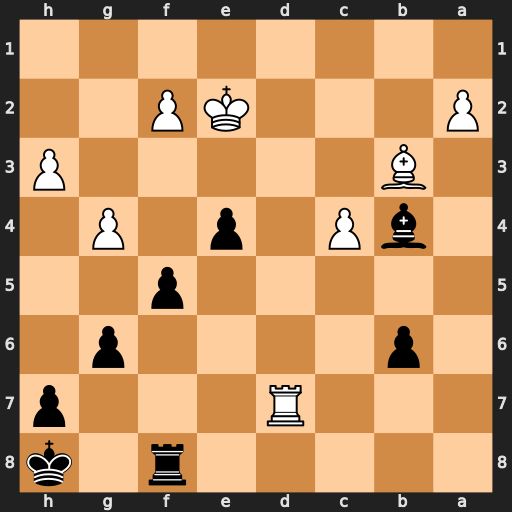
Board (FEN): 5r1k/3R3p/1p4p1/5p2/1bP1p1P1/1B5P/P3KP2/8
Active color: b
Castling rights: -
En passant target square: -
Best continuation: fxg4 hxg4 Bc5